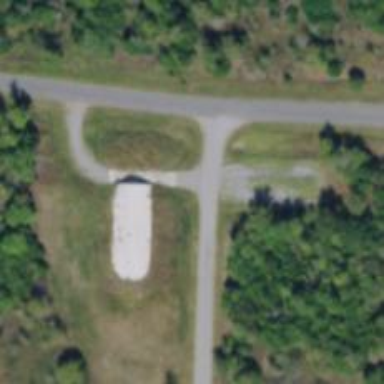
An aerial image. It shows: Military bunker for protection and defense.